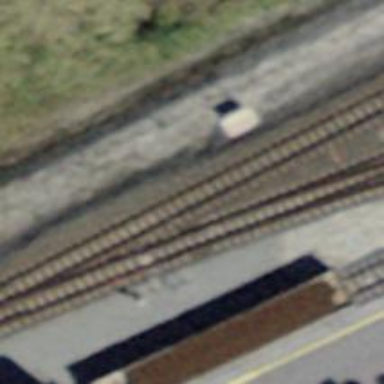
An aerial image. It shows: Narrow-gauge railway siding with electrified contact lines.